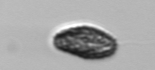
Label: Pseudochattonella_farcimen